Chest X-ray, PA view. Patient: 49 years old, sex F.
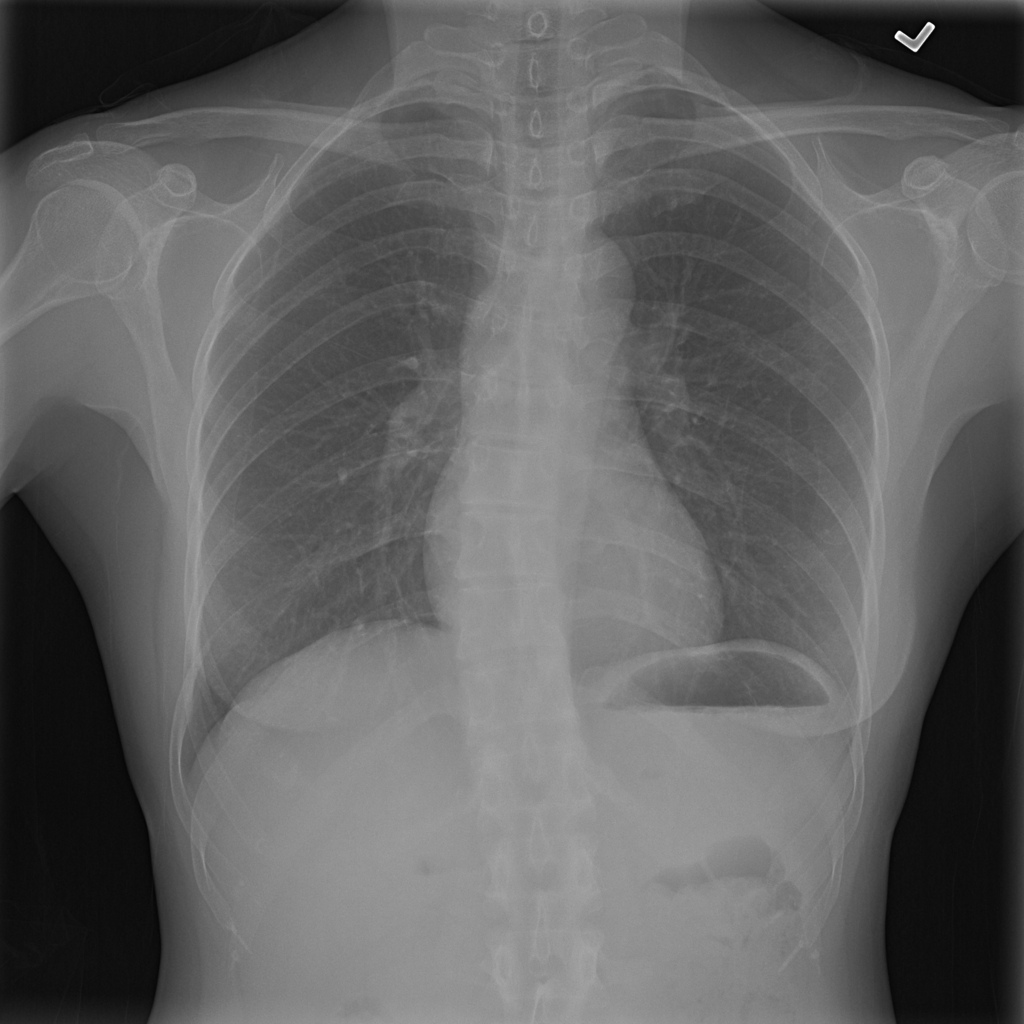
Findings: No Finding